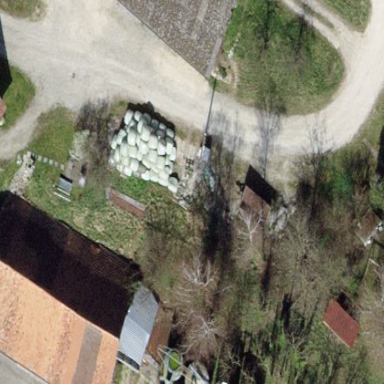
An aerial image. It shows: Farm auxiliary building with gabled roof.